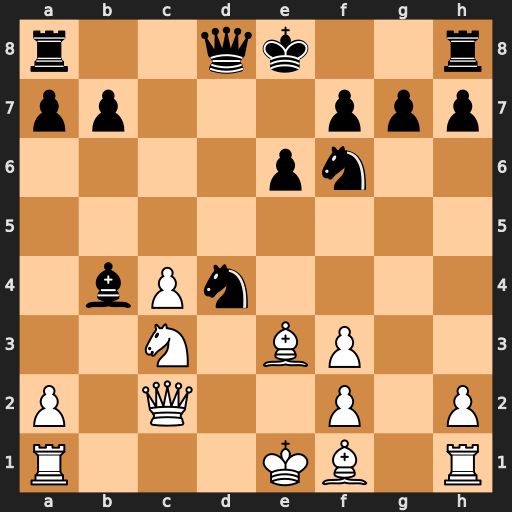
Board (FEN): r2qk2r/pp3ppp/4pn2/8/1bPn4/2N1BP2/P1Q2P1P/R3KB1R
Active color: w
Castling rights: KQkq
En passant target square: -
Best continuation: Bxd4 Qxd4 Qa4+